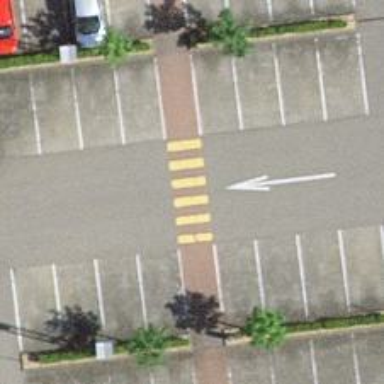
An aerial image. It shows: Uncontrolled zebra crossing on the road.